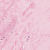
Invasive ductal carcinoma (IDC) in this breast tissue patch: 0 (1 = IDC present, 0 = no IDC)